【题型】填空题　【知识点】向量　【难度】medium
如图：在平行四边形 \(ABCD\) 中，\(M\)、\(N\) 分别为边 \(AM\)、\(AN\) 上的点，且 \(\overrightarrow{AM}=\frac{3}{4}\overrightarrow{AB}\)，\(\overrightarrow{AN}=\frac{2}{3}\overrightarrow{AD}\)，连接 \(A\)、\(C\)，\(MN\) 交于点 \(P\)，若 \(\overrightarrow{AP}=\lambda\overrightarrow{AC}\)，则 \(\lambda=\underline{\quad\quad}\)。

\vspace{1em}
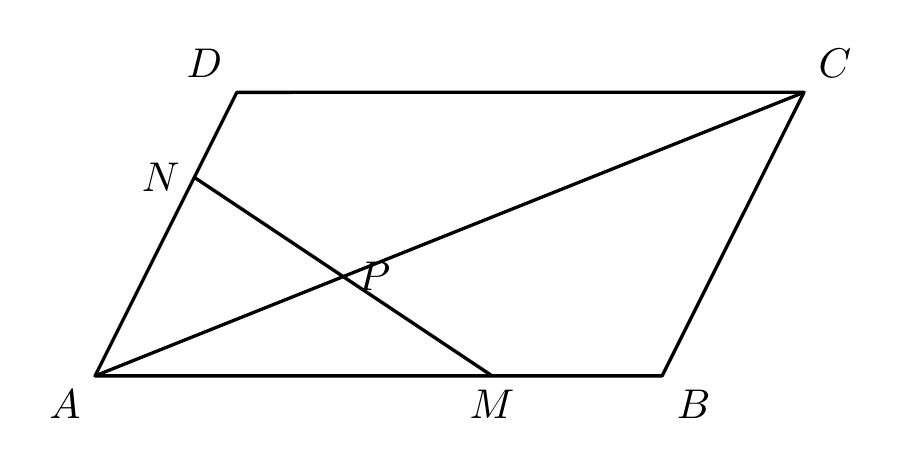
【解答】
【答案】\(\boldsymbol{\frac{6}{17}}\)

【分析】根据条件即可得出 \(\overrightarrow{AP}=\frac{4\lambda}{3}\overrightarrow{AM}+\frac{3\lambda}{2}\overrightarrow{AN}\)，然后根据 \(P\)，\(M\)，\(N\) 三点共线即可得出答案。

【解答】解：根据条件知 \(\lambda\neq 0\)，\(\overrightarrow{AC}=\frac{1}{\lambda}\overrightarrow{AP}\)，\(\overrightarrow{AB}=\frac{4}{3}\overrightarrow{AM}\)，\(\overrightarrow{AD}=\frac{3}{2}\overrightarrow{AN}\)，且 \(\overrightarrow{AC}=\overrightarrow{AB}+\overrightarrow{AD}\)，

所以 \(\frac{1}{\lambda}\overrightarrow{AP}=\frac{4}{3}\overrightarrow{AM}+\frac{3}{2}\overrightarrow{AN}\)，

所以 \(\overrightarrow{AP}=\frac{4\lambda}{3}\overrightarrow{AM}+\frac{3\lambda}{2}\overrightarrow{AN}\)，且 \(P\)，\(M\)，\(N\) 三点共线，

所以 \(\frac{4\lambda}{3}+\frac{3\lambda}{2}=1\)，解得 \(\lambda=\frac{6}{17}\)。

故答案为：\(\frac{6}{17}\)。

【点评】本题考查了向量的数乘运算，向量加法的平行四边形法则，三点共线的充要条件，是基础题。